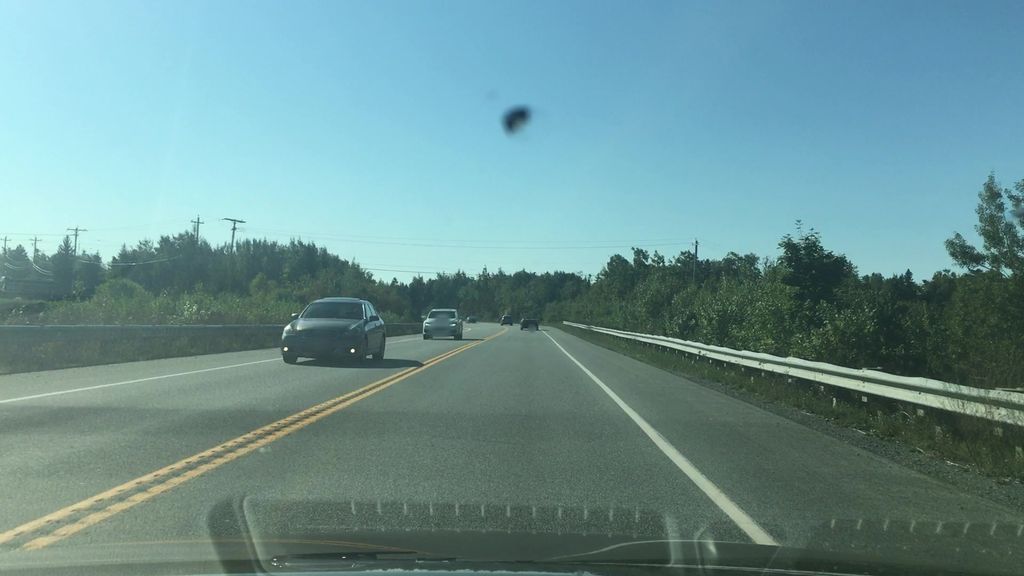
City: halifax